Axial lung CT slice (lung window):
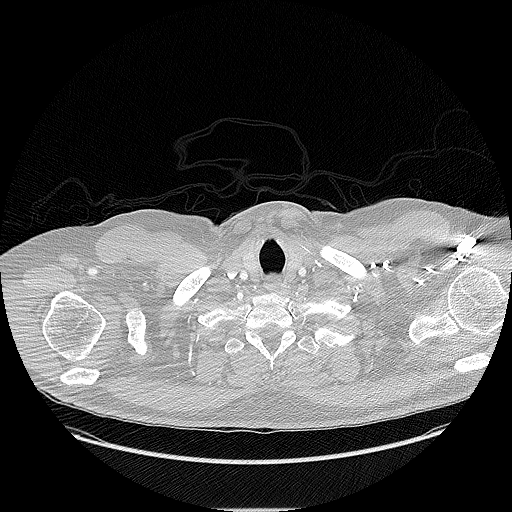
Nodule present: no